Field crop: maize
Growth stage: 2
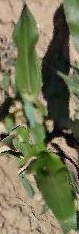
Species: maize